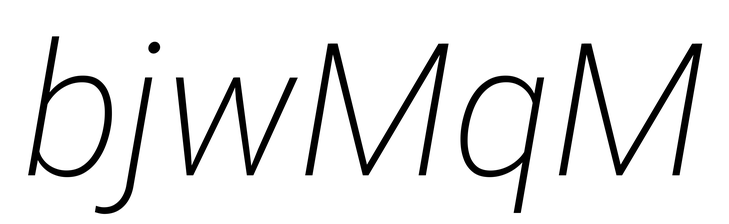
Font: Roboto-Italic_ExtraLight_Italic